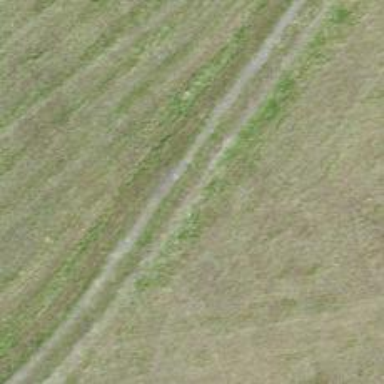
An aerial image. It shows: Track with grade 3 tracktype.